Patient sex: M
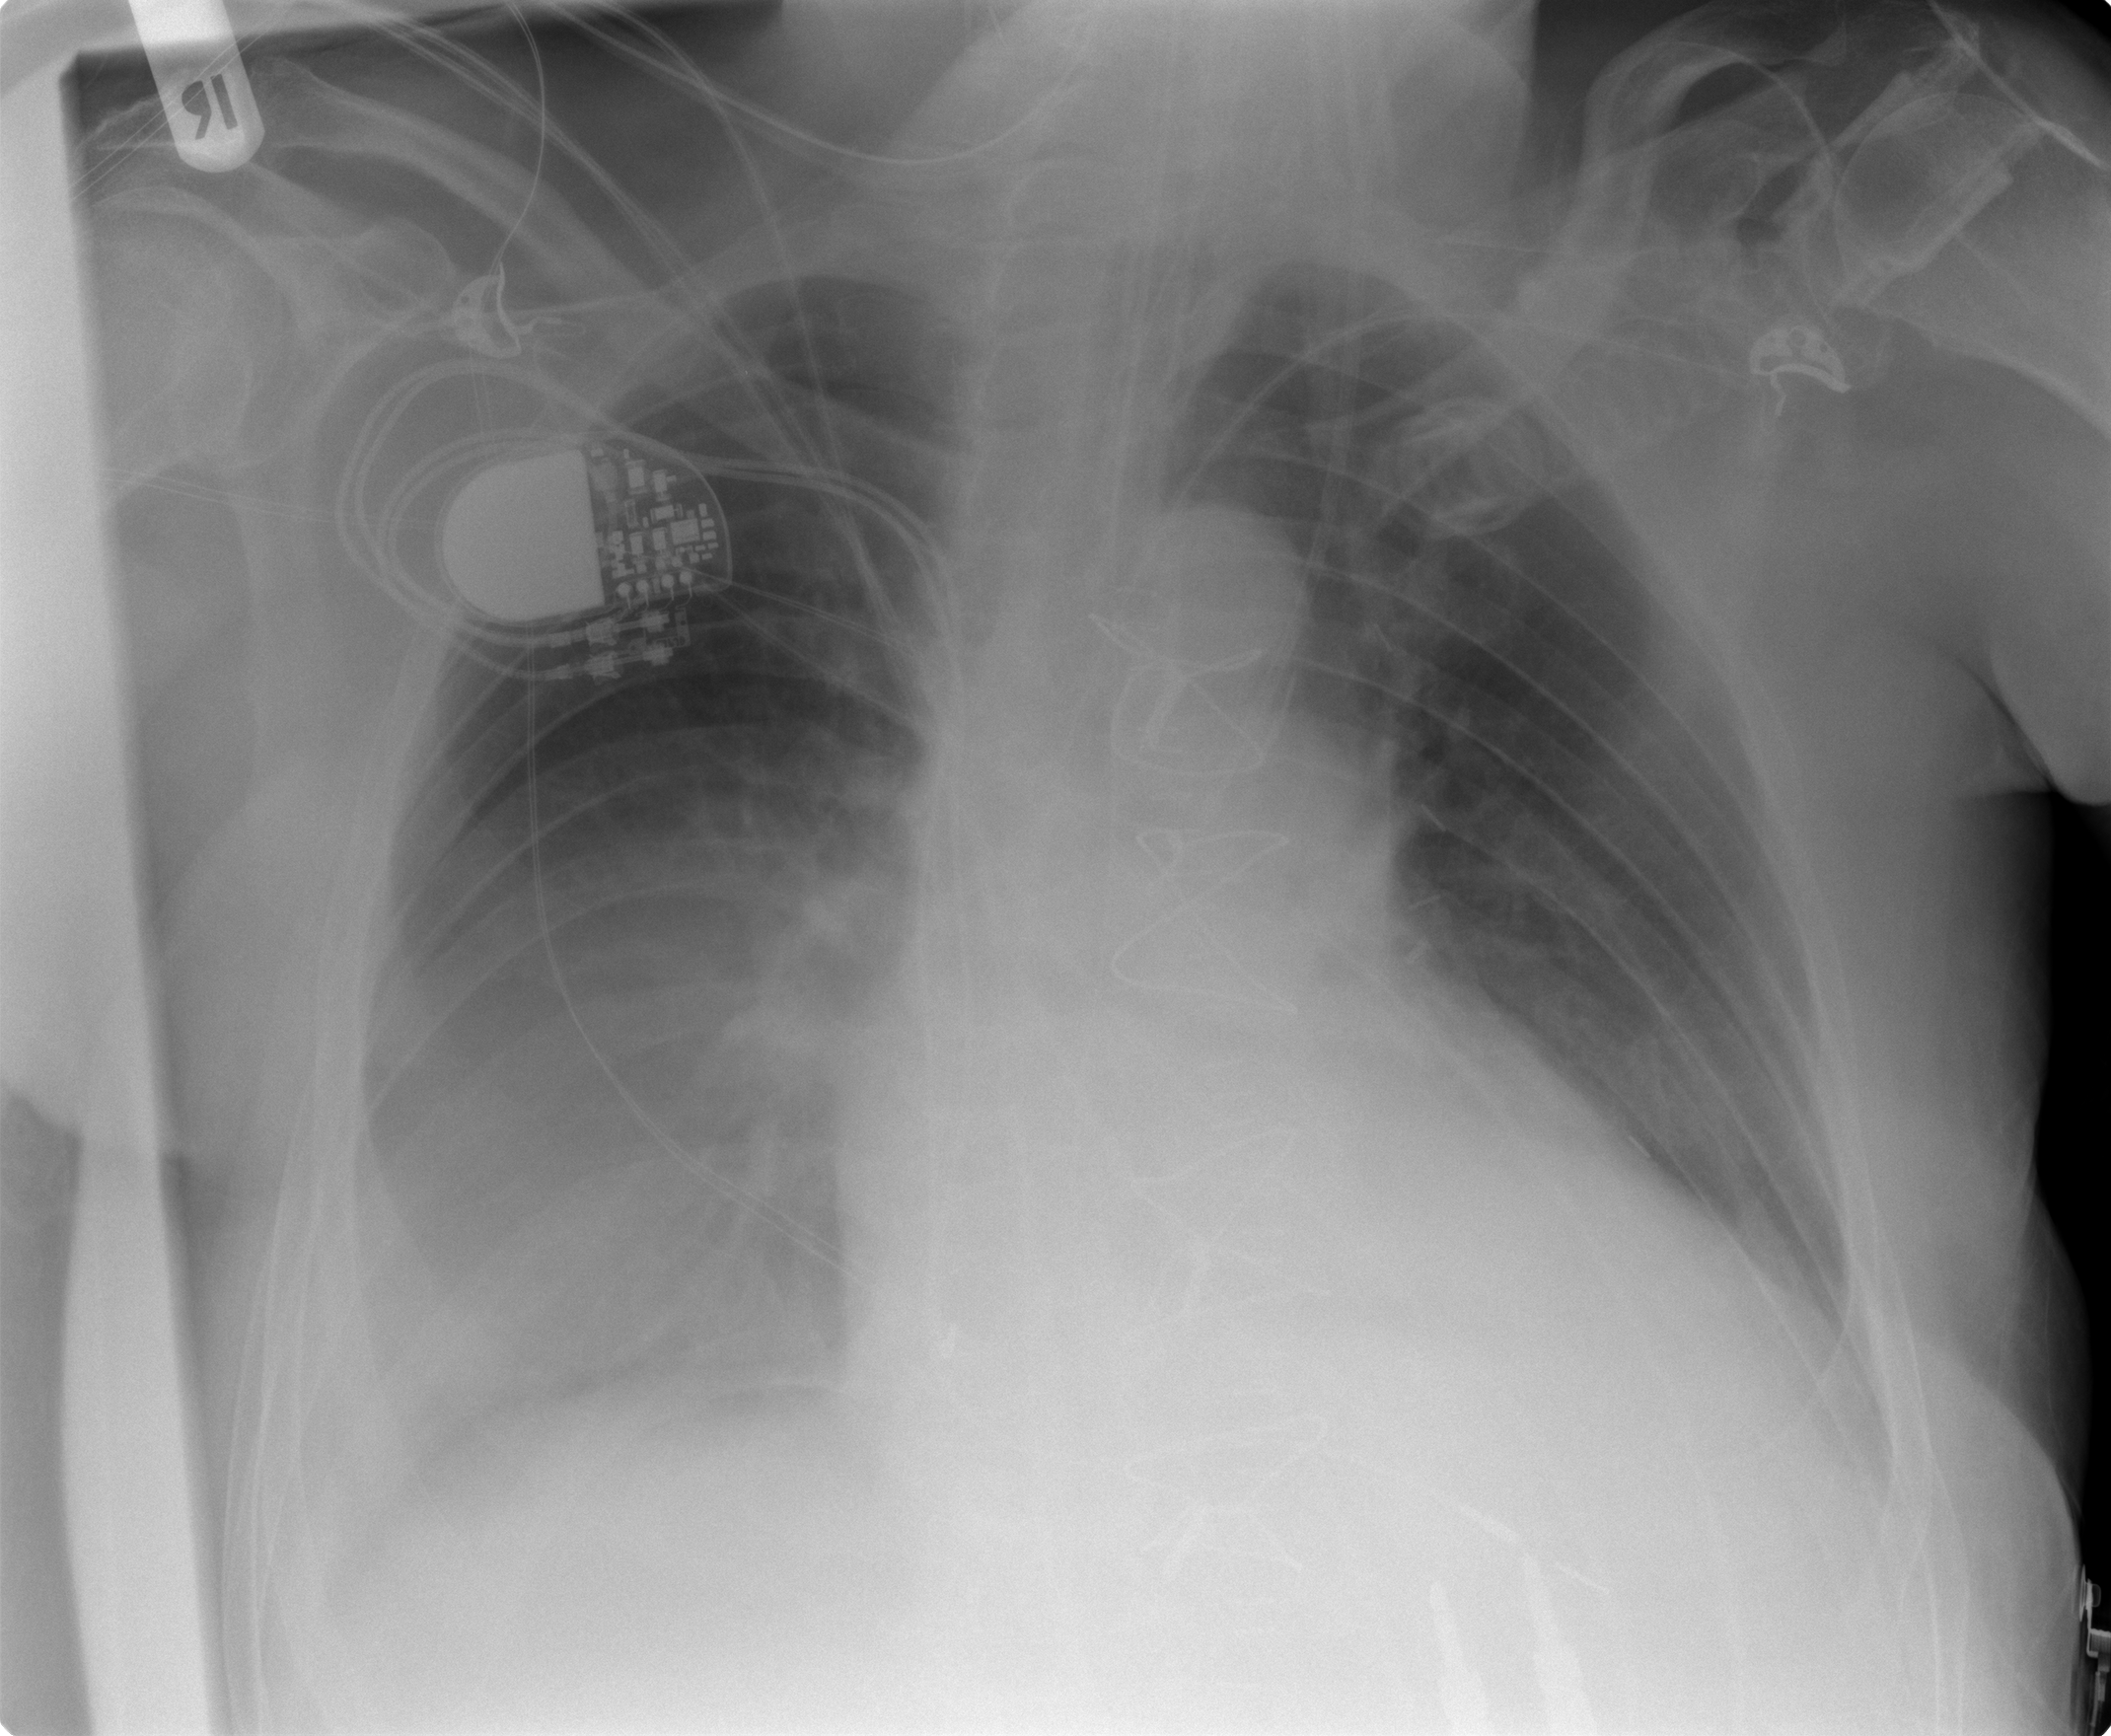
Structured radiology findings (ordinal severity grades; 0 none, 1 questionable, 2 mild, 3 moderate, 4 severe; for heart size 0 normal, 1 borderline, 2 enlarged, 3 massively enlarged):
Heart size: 2
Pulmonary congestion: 1
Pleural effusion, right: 3
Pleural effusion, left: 2
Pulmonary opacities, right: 1
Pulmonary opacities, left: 0
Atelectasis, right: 3
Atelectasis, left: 2